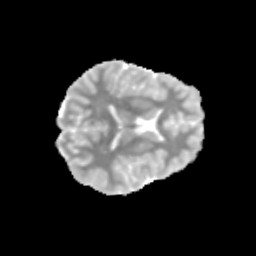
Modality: MD
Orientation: axial
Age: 10
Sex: male
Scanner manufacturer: siemens
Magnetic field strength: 3 T
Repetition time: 3.8 s
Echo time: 0.07 s